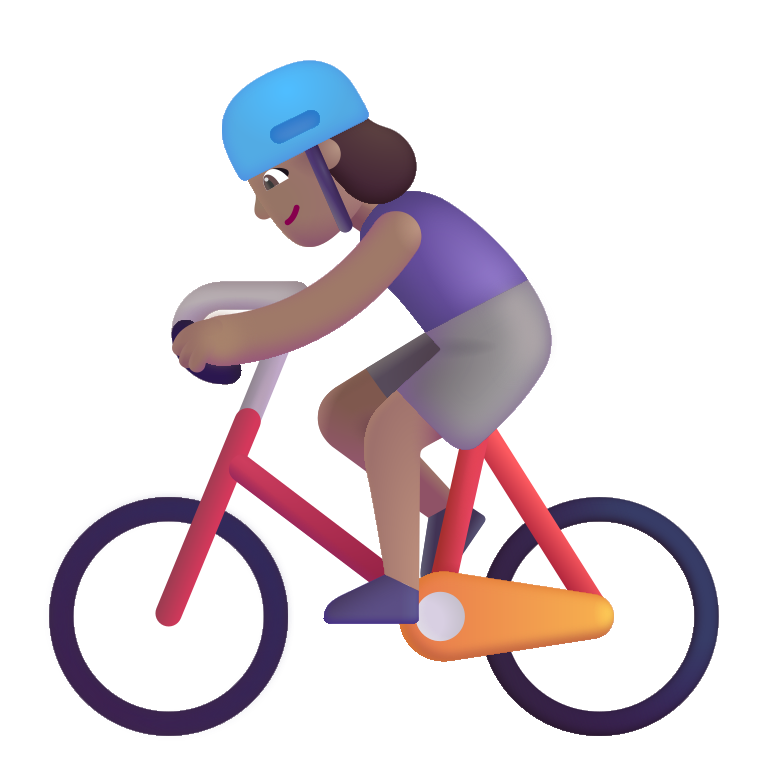
woman biking color